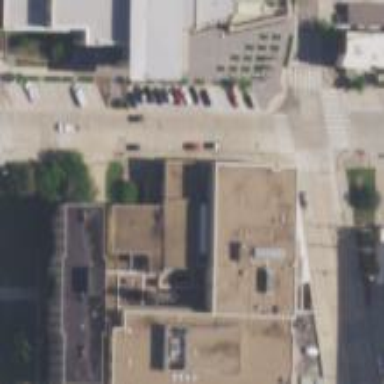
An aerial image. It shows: Police building.